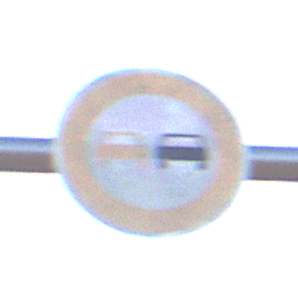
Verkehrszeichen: Ueberholverbot
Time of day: SunriseSunset
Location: Outdoor (Nature)
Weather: Clear
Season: NotSpecified
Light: Natural